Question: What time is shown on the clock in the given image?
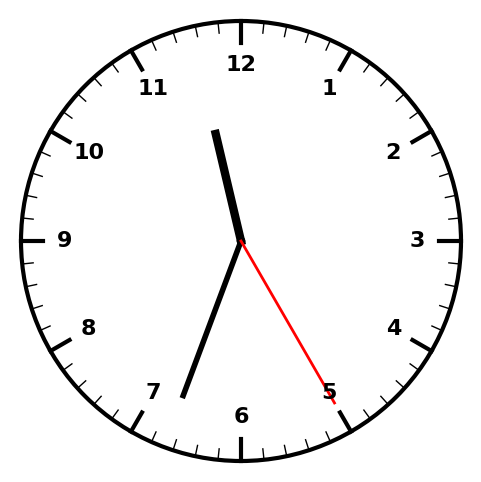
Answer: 11:33:25